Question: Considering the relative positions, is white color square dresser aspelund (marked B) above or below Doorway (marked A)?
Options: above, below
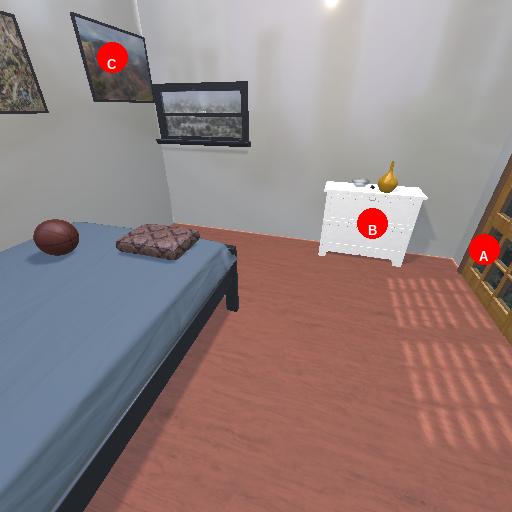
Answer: above